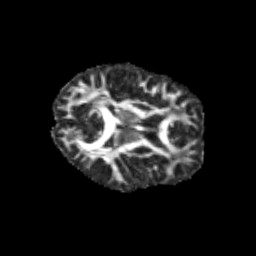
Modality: FA
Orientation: axial
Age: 13
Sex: male
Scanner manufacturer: siemens
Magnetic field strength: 3 T
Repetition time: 3.8 s
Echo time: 0.07 s